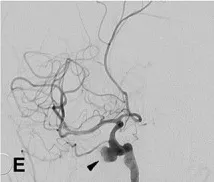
(D,E) Oblique views of right ICA angiogram showing the complete occlusion of the CCF and the remained pseudoaneurysm (indicated by black arrow head).
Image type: radiology (ct)